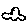
Label: car